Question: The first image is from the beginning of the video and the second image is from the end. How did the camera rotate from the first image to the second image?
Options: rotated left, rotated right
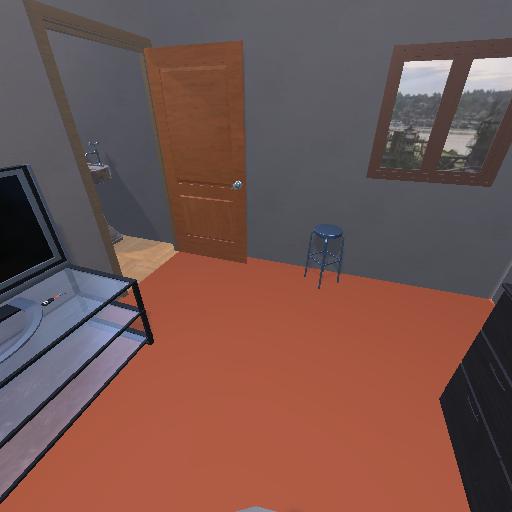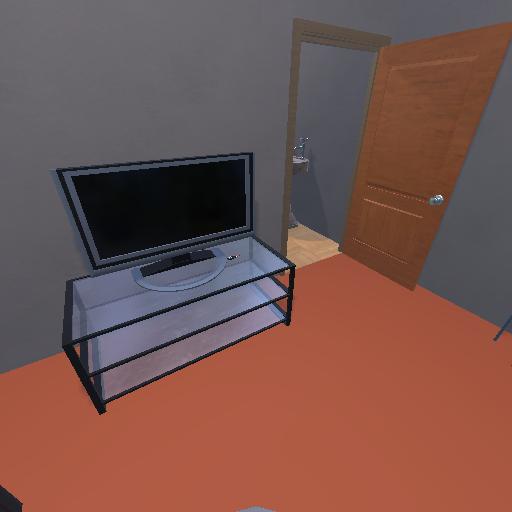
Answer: rotated left